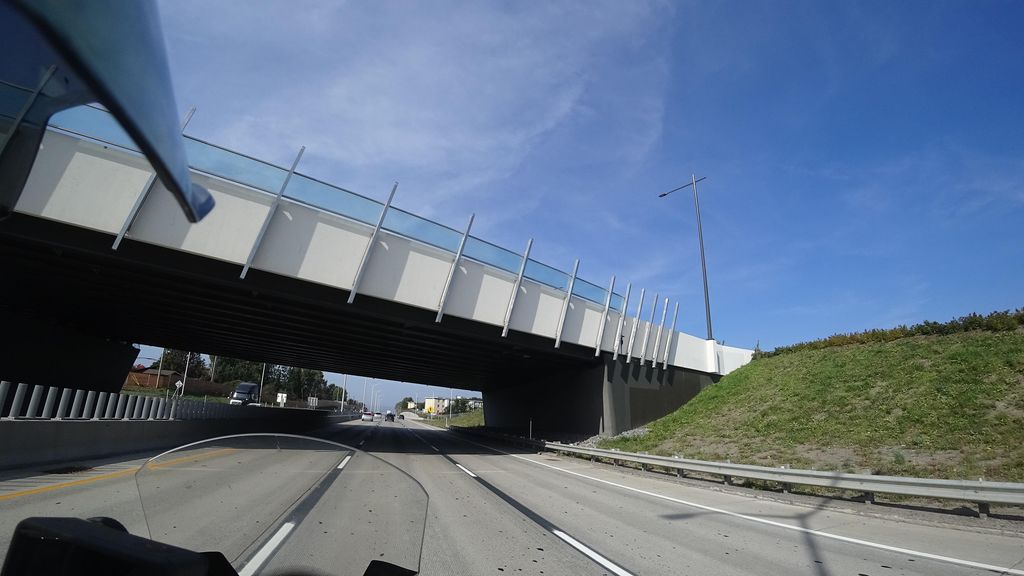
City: quebec_city